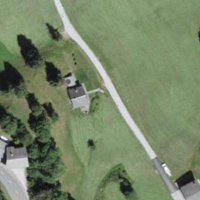
EUNIS habitat code: 44
Species observed at this site:
Gonepteryx rhamni
Turdus viscivorus